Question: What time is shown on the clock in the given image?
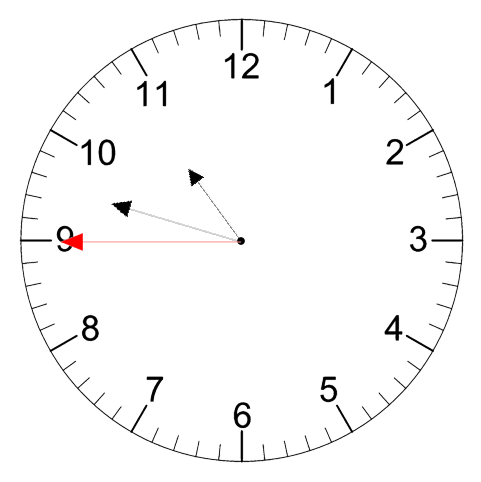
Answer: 10:47:45